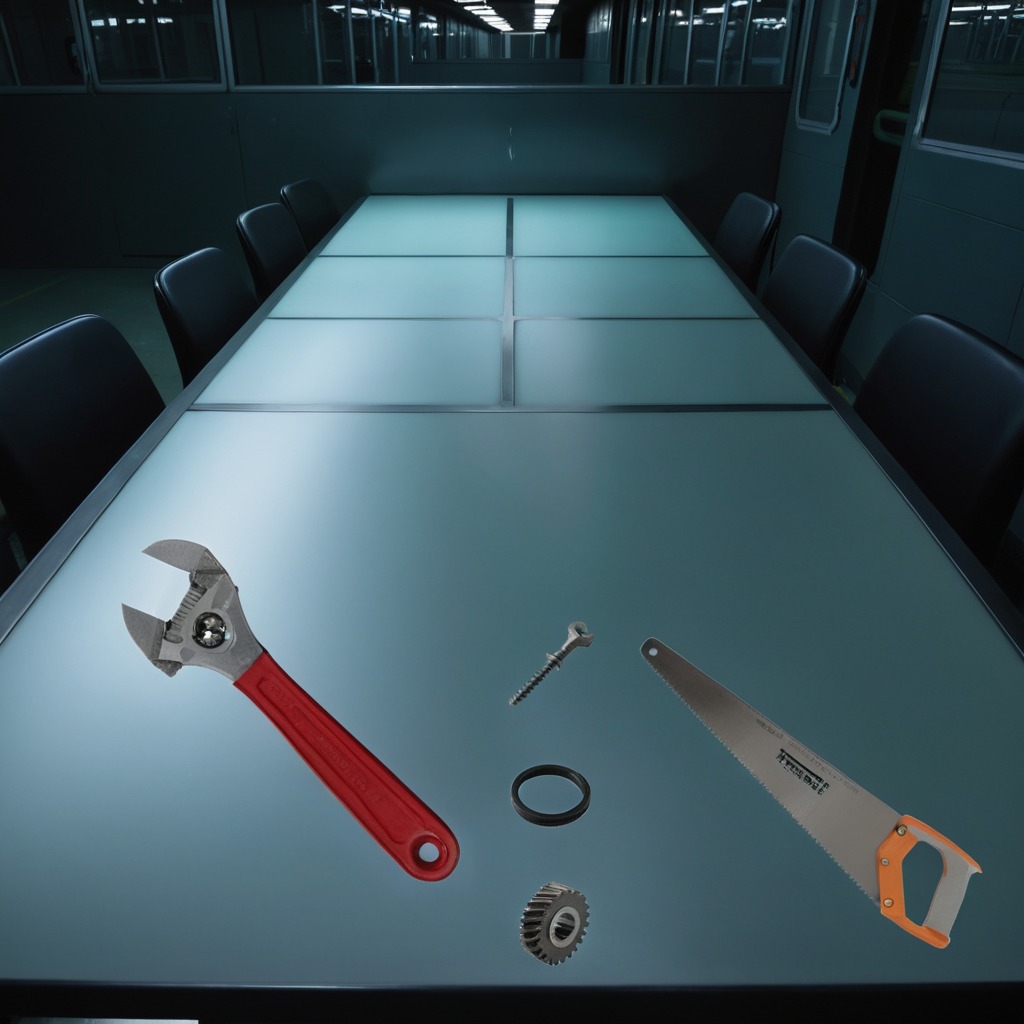
A rubber O-ring is lying on a clean empty table in a railway signal maintenance room.